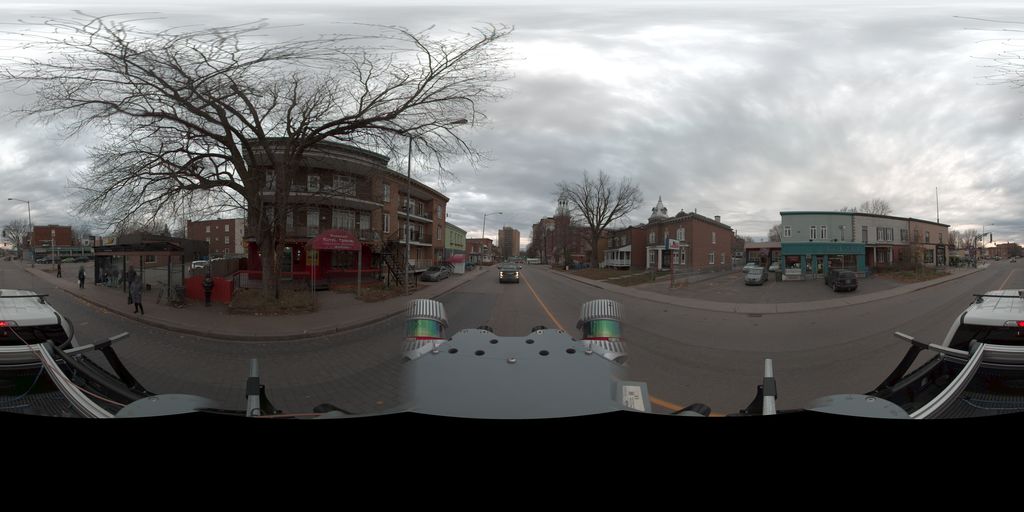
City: quebec_city